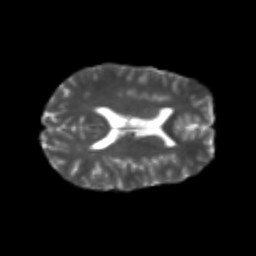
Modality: T2w
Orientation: axial
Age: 21
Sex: female
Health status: healthy
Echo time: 0.074 s